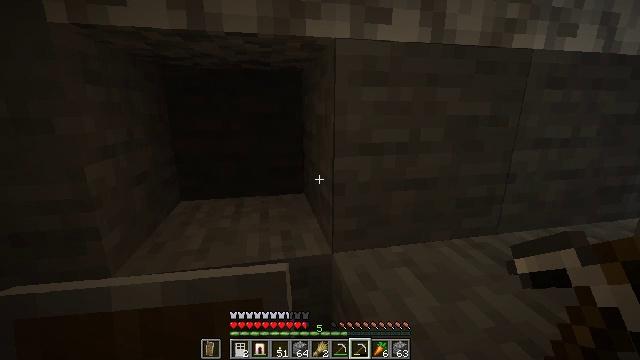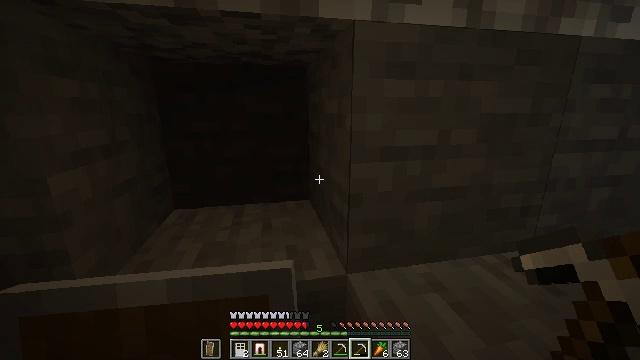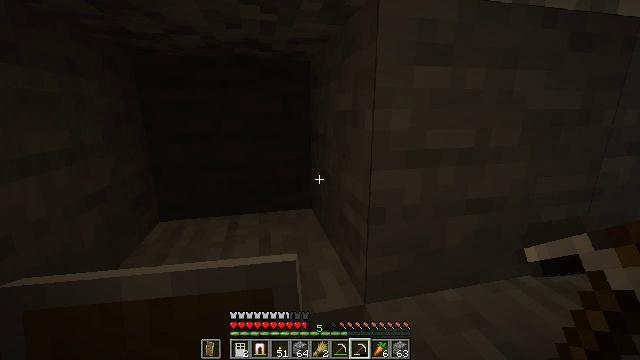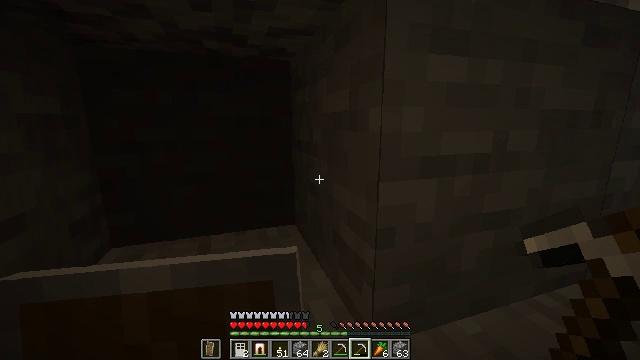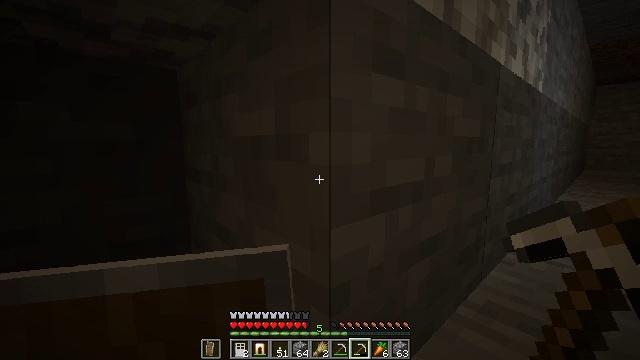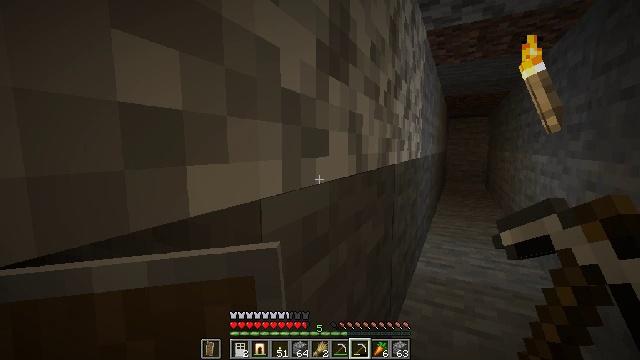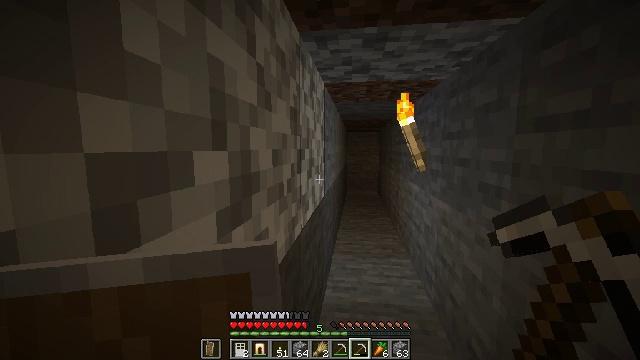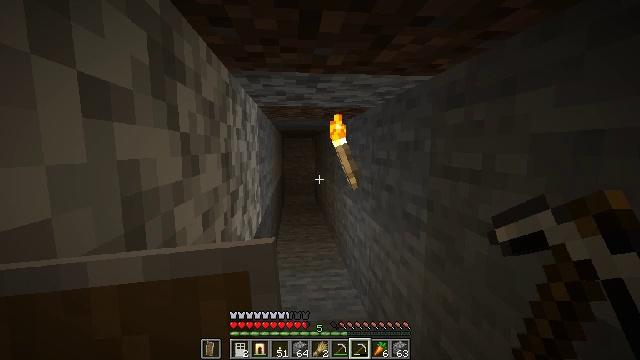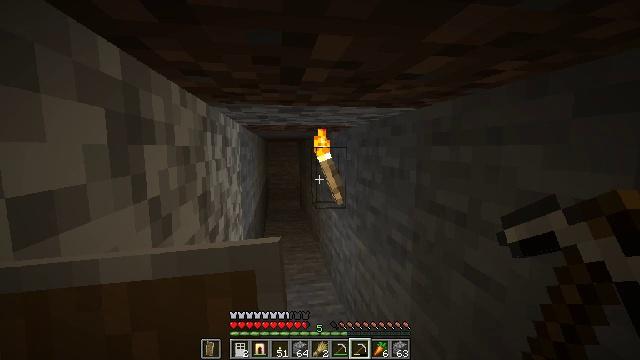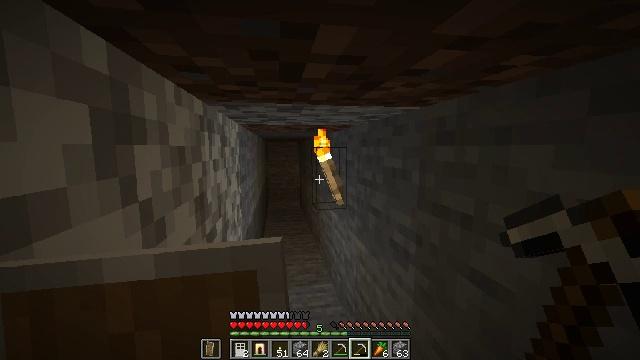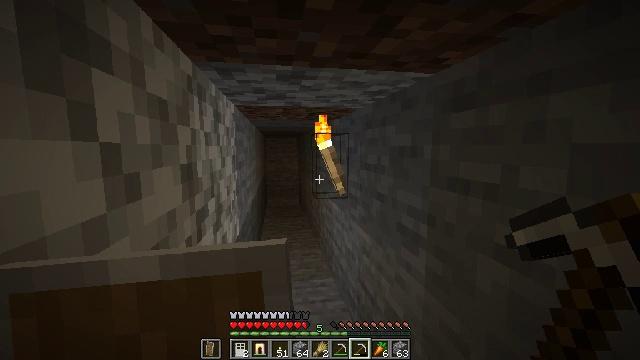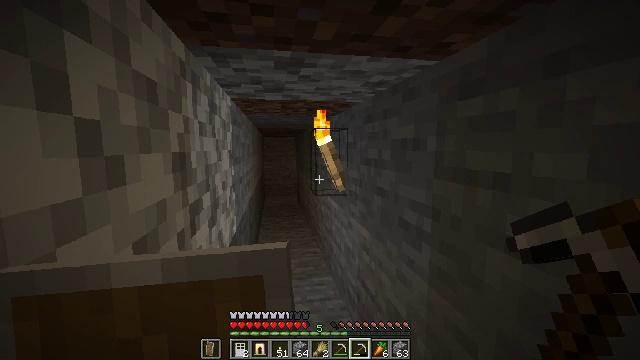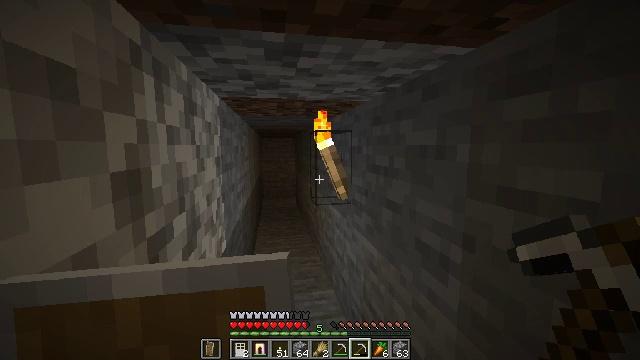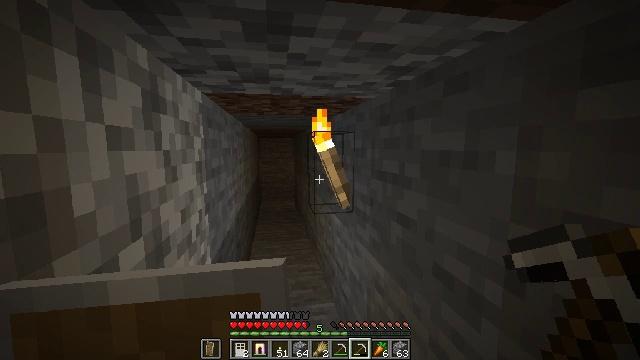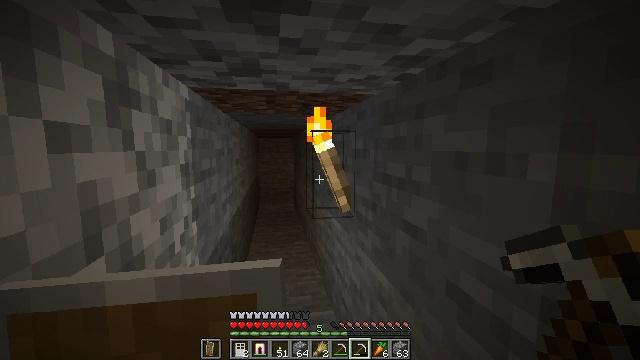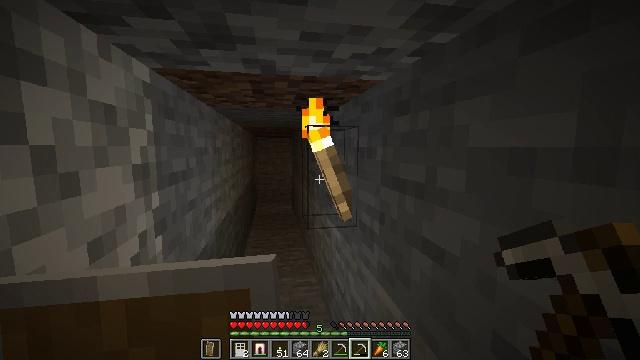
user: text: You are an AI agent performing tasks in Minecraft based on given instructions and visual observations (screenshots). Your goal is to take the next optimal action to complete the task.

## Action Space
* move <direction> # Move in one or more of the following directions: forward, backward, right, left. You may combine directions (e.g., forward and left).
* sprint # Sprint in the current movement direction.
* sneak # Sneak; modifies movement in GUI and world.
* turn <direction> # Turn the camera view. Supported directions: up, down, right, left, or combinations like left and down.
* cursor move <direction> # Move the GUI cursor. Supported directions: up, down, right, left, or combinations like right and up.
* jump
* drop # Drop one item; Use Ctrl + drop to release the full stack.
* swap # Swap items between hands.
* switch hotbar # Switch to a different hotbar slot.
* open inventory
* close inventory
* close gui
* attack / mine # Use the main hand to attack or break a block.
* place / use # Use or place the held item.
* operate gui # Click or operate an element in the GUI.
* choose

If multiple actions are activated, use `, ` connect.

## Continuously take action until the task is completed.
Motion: motion action
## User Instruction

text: Remove the white bed from its place.
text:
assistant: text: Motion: move forward
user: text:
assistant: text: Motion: move forward, turn right
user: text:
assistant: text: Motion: move forward, turn right and up
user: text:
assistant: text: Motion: move forward, turn right and up, jump
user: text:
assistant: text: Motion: move forward, turn right and up, jump
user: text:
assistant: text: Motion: move forward, turn right, jump
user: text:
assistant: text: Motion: move forward, turn right, jump
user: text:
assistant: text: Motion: move forward, turn right, jump
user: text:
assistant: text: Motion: move forward
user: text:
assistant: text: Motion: move forward
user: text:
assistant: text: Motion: move forward
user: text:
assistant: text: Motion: move forward
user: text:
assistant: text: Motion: move forward
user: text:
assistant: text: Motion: move forward
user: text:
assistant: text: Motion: move forward
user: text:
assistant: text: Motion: move forward
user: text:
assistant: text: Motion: move forward
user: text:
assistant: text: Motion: move forward
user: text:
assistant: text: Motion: move forward
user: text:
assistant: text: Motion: move forward
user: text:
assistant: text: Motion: move forward
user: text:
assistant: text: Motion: move forward
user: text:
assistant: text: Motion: move forward
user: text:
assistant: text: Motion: move forward
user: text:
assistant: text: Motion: move forward
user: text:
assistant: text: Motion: move forward
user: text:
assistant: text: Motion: move forward
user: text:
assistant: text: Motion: move forward
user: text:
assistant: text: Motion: move forward
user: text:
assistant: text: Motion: move forward